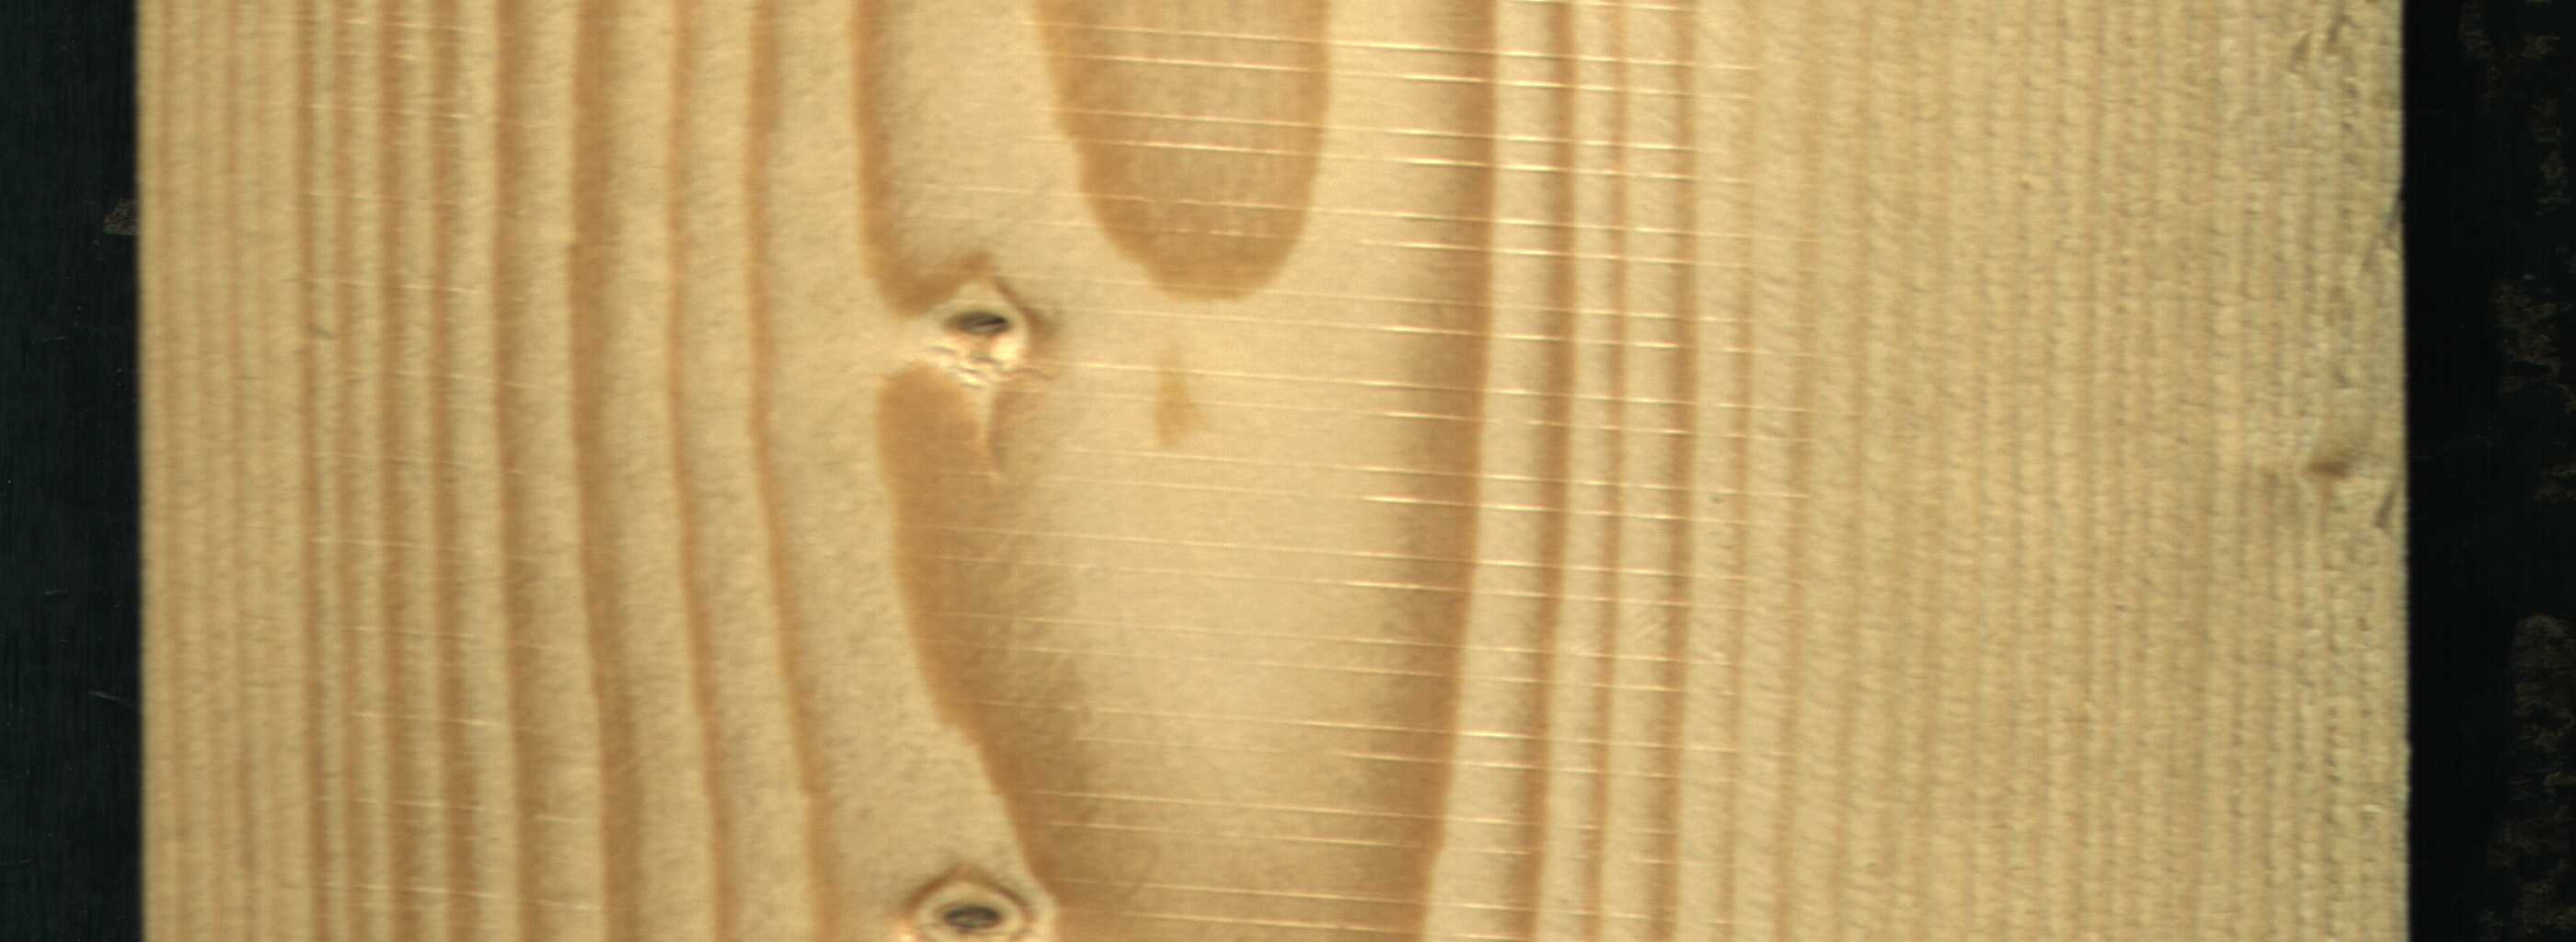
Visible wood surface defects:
Live_Knot
Live_Knot